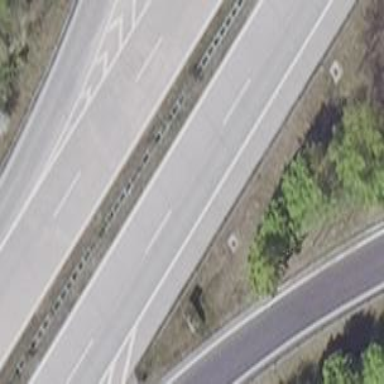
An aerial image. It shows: Motorway.